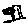
Label: tree